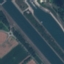
Land use / land cover: River